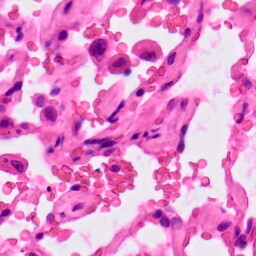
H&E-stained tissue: Lung